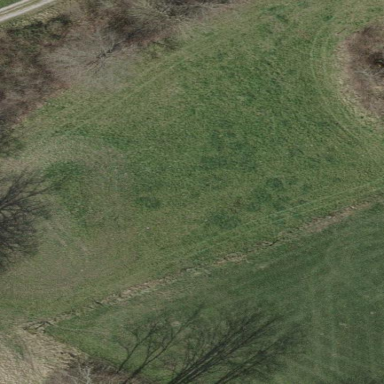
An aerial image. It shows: Meadow enclosed by fence.